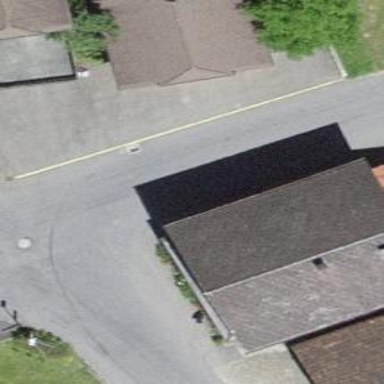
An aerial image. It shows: Post box is visible.